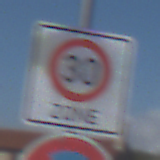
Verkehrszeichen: BeginnZone30
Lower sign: AbsolutesHalteverbot
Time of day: MorningAfternoon
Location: Outdoor (Suburban)
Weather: PartlyCloudy
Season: NotSpecified
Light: Natural